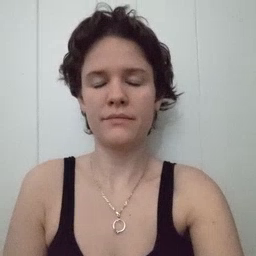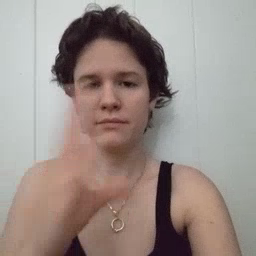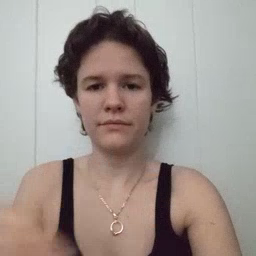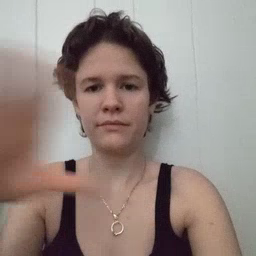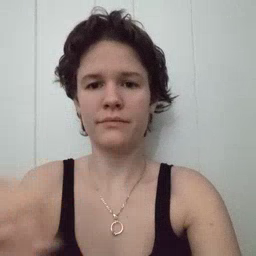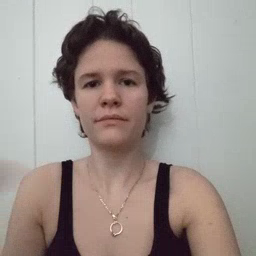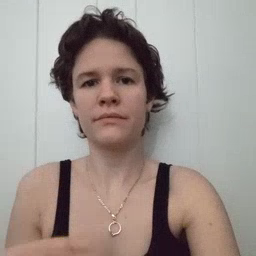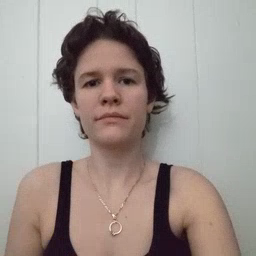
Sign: story